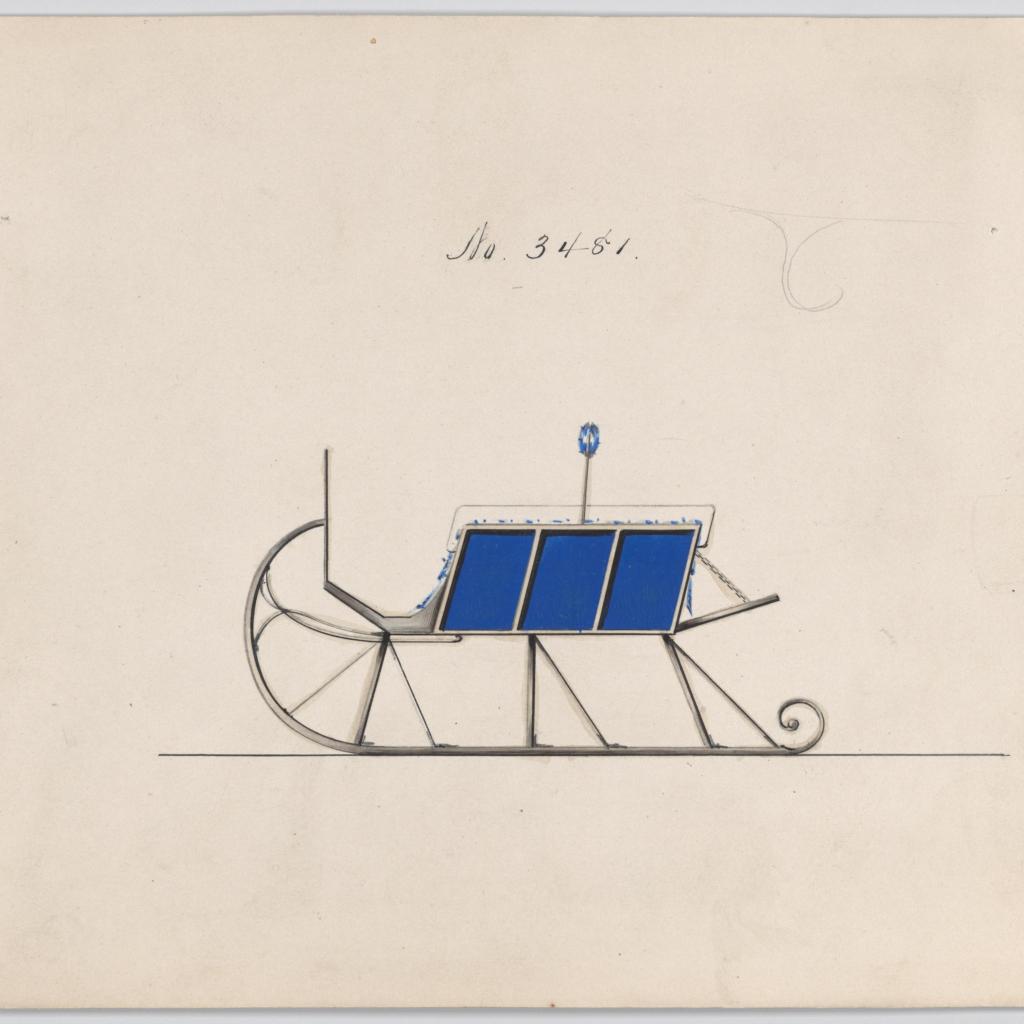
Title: Design for Dos-a-Dos Sleigh, no. 3481
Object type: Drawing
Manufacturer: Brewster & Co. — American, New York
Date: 1879
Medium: Pen and black ink, watercolor and gouache with gum arabic
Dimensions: sheet: 6 5/8 x 9 1/8 in. (16.8 x 23.2 cm)
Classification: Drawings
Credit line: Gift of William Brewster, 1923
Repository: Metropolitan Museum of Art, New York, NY